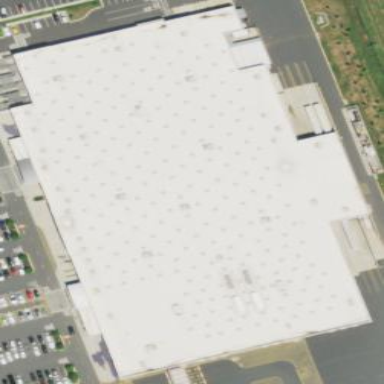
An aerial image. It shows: Supermarket building.